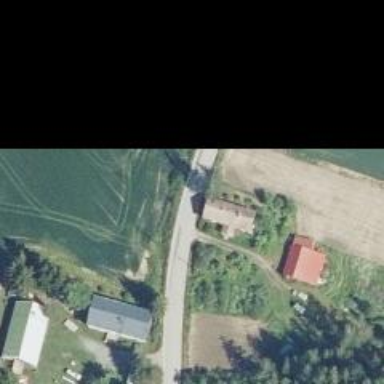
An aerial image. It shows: Tertiary road.